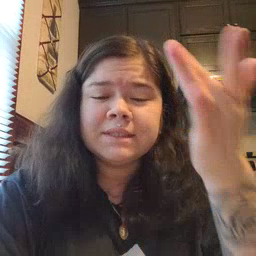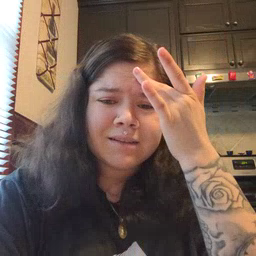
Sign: sick